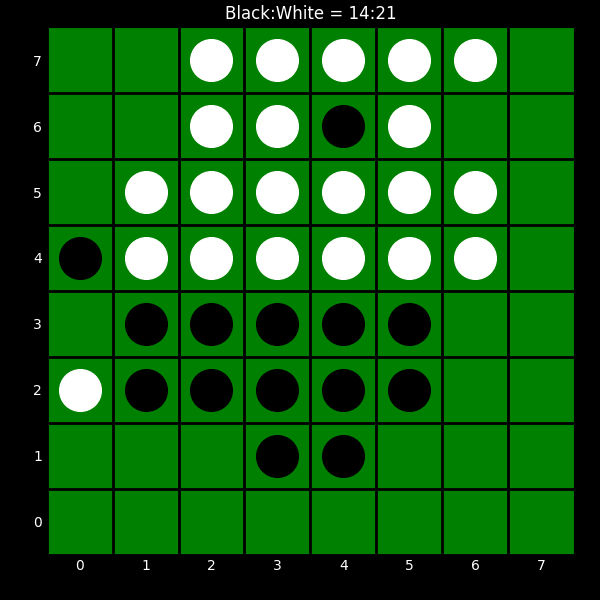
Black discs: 14
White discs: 21